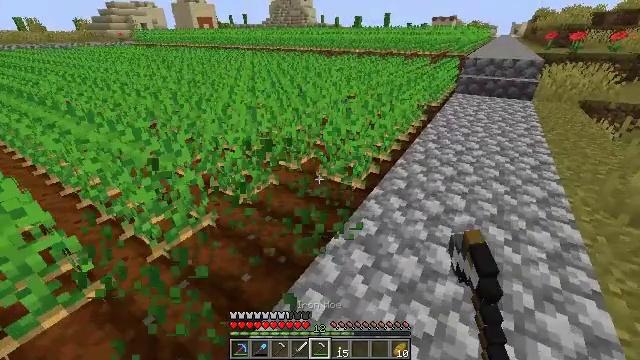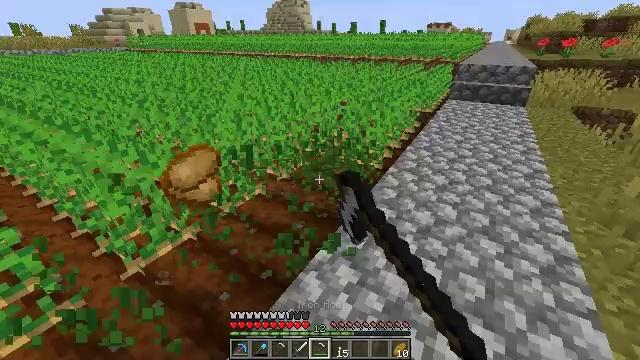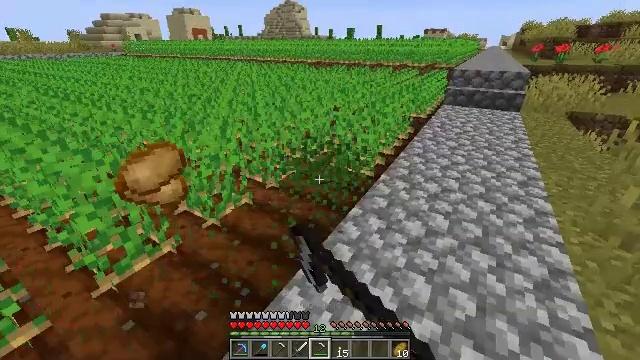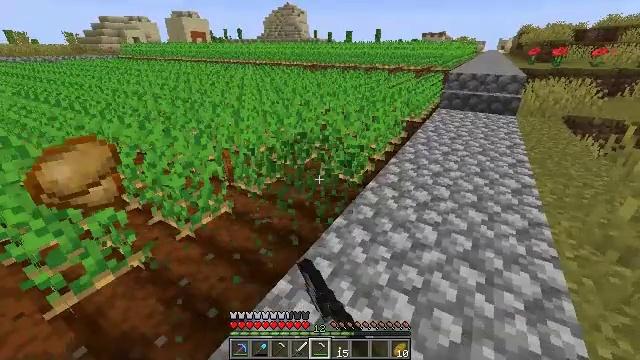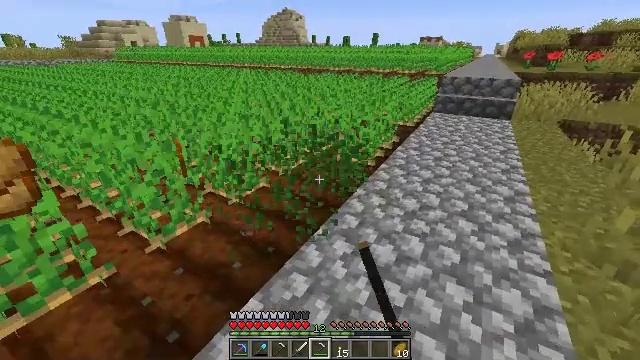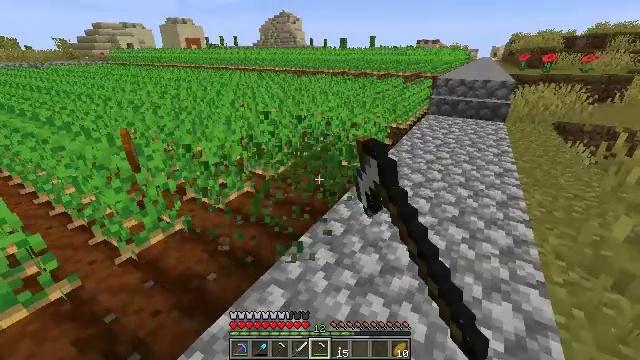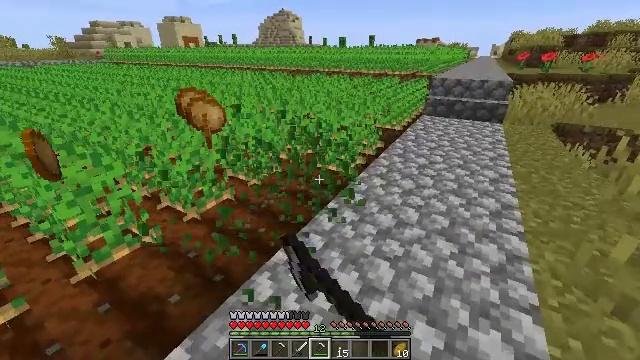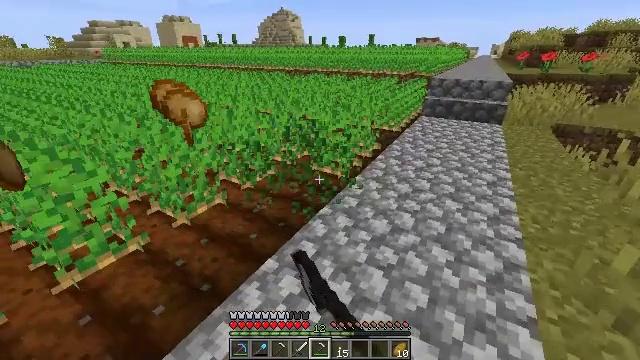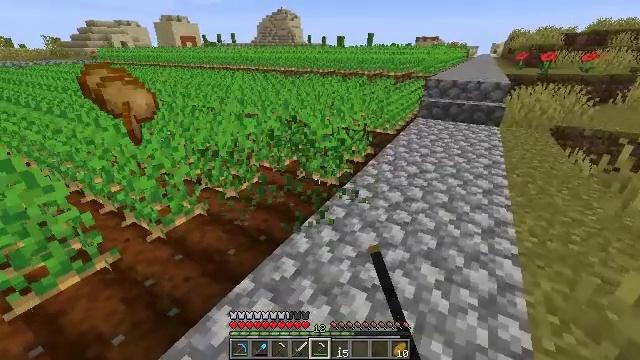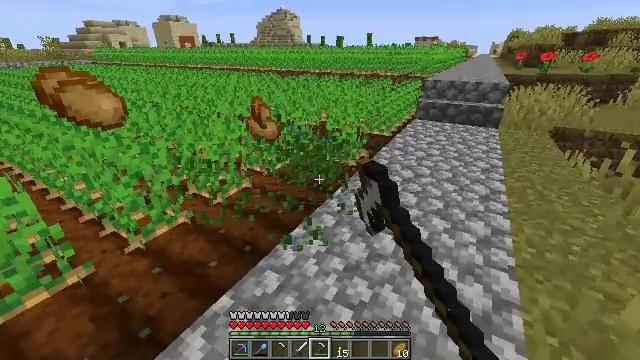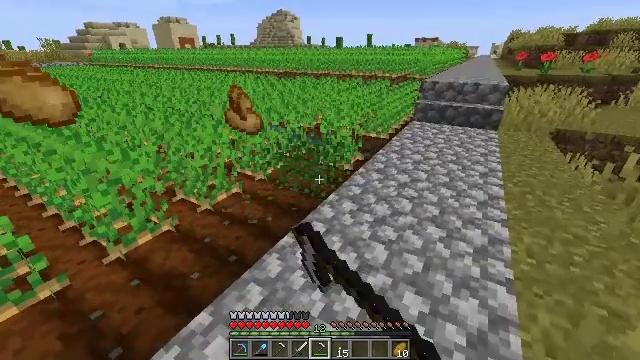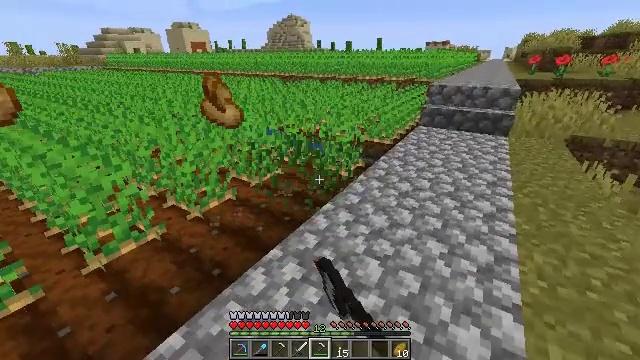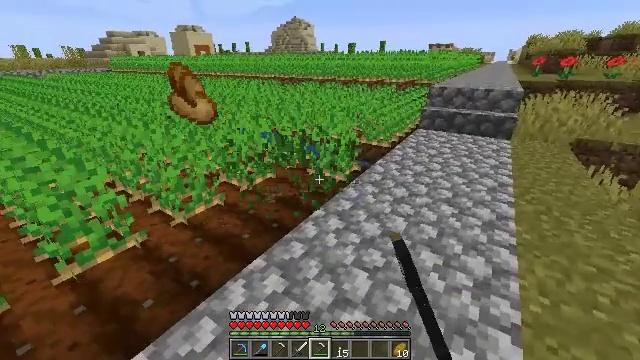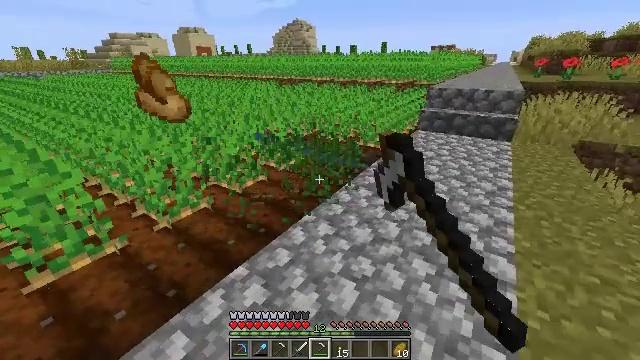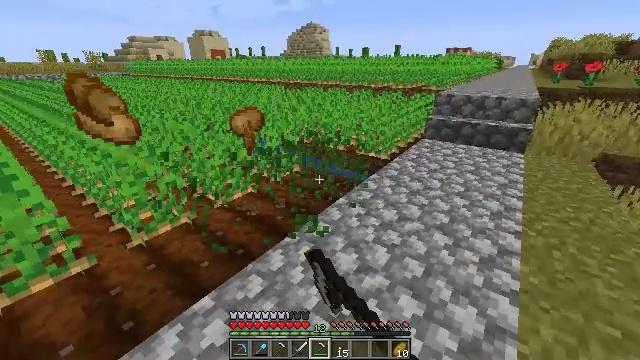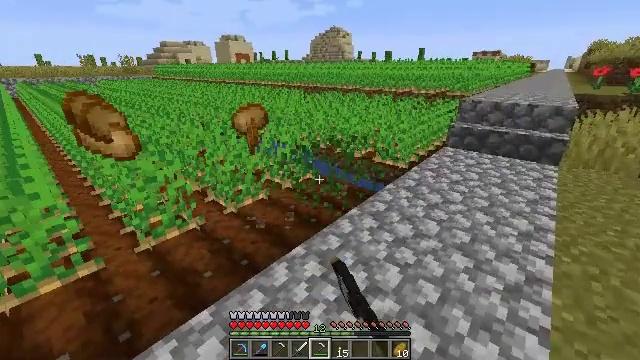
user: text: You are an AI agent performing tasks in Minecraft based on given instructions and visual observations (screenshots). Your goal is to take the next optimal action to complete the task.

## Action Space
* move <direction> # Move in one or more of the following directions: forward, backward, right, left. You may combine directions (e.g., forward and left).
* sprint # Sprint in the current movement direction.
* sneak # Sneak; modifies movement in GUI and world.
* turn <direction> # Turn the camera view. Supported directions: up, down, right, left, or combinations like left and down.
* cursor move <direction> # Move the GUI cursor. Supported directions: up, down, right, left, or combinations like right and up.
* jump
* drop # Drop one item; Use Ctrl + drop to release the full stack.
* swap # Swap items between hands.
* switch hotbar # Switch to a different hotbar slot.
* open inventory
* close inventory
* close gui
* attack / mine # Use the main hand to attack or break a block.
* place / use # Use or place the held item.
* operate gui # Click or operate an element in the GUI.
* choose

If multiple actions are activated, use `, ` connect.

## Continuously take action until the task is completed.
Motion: motion action
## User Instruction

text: Gather potatoes by left-clicking.
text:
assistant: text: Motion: move forward and move right, turn up, attack / mine
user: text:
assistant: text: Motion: move forward and move right, attack / mine
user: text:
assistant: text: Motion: move forward and move right, attack / mine
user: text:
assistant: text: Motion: move forward and move right, attack / mine
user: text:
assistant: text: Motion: move forward and move right, attack / mine
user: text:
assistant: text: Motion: move forward and move right, attack / mine
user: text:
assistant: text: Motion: move forward and move right, attack / mine
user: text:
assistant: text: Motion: move forward and move right, attack / mine
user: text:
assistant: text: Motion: move forward and move right, attack / mine
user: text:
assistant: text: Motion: move forward and move right, attack / mine
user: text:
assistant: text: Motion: move forward and move right, turn left, attack / mine
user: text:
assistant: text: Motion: move forward and move right, attack / mine
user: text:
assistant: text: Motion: move forward and move right, attack / mine
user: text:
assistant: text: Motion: move forward and move right, turn left, attack / mine
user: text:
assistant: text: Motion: move forward, turn left, attack / mine
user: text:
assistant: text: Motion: move forward and move left, turn left, attack / mine
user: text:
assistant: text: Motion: move forward and move left, turn left, attack / mine
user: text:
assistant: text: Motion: move forward and move left, turn left, attack / mine
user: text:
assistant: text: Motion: move forward and move left, turn left, attack / mine
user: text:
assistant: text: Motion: move forward and move left, turn left, attack / mine
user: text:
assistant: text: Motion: move forward and move left, turn left, attack / mine
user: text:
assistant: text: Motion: move forward and move left, turn left, attack / mine
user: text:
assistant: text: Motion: move forward and move left, turn left, attack / mine
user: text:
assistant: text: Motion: move left, turn left, attack / mine
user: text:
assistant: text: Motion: move left, turn left, attack / mine
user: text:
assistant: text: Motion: move left, turn left, attack / mine
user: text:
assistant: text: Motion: move left, turn left, attack / mine
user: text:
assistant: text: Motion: move left, attack / mine
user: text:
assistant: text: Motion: move left, attack / mine
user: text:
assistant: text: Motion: move left, attack / mine